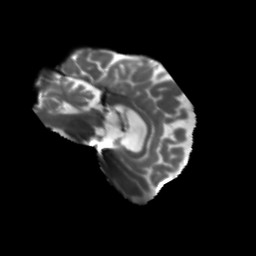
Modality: T2w
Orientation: sagittal
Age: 64
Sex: female
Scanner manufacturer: siemens
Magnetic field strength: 3 T
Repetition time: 5.25 s
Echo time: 0.08 s